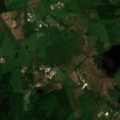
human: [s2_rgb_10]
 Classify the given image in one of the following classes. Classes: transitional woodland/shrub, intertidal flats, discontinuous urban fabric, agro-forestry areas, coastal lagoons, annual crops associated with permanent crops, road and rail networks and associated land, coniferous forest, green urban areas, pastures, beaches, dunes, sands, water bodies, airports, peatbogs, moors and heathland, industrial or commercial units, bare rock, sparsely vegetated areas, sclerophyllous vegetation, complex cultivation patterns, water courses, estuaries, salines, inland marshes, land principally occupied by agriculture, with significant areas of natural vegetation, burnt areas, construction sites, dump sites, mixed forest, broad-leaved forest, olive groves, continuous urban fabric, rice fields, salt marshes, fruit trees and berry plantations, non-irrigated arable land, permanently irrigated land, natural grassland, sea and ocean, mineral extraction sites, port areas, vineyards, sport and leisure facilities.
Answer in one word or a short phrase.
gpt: pastures, land principally occupied by agriculture, with significant areas of natural vegetation, transitional woodland/shrub